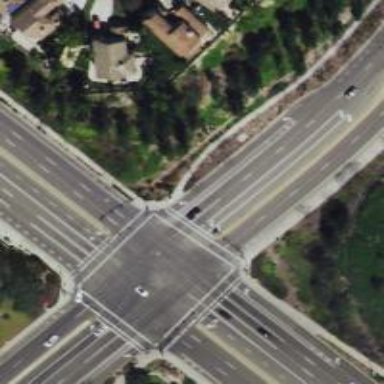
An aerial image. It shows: Secondary road with asphalt surface and separate sidewalk.